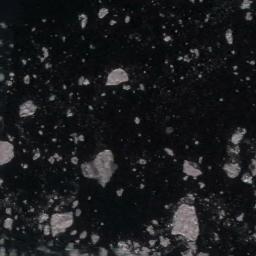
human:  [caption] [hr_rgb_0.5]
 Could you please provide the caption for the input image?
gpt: A lot of small pieces of sea ice float in the deep blue sea .

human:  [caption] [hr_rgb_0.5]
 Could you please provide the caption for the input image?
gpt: There are sea ice of different sizes .

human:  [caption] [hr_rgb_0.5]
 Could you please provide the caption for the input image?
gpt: There are many ice on the black sea .

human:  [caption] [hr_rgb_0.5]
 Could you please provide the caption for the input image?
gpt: Many ice cubes of various sizes are scattered floating on the blue sea .

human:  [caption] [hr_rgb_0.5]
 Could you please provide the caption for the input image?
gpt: There are many pieces of sea ice .